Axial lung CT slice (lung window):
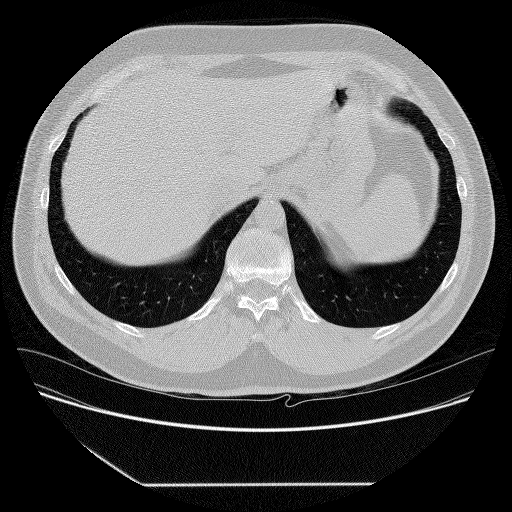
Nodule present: no